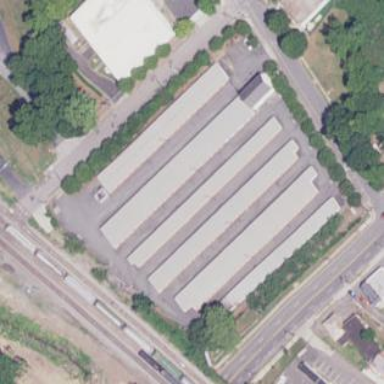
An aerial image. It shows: Building housing Public Storage rental shop.